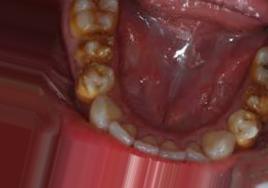
Condition: Tooth Discoloration